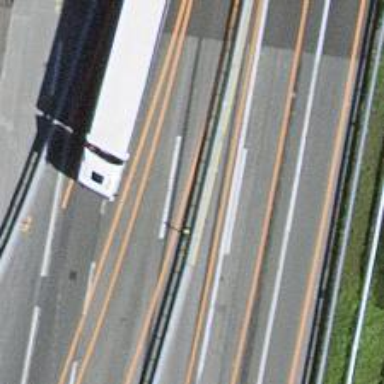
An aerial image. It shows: Asphalt motorway.